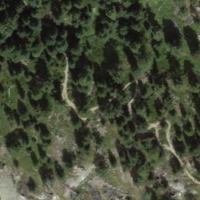
EUNIS habitat code: 43
Species observed at this site:
Astrantia major